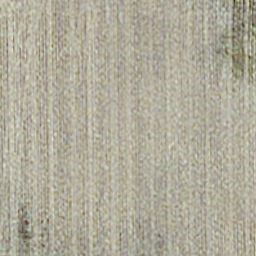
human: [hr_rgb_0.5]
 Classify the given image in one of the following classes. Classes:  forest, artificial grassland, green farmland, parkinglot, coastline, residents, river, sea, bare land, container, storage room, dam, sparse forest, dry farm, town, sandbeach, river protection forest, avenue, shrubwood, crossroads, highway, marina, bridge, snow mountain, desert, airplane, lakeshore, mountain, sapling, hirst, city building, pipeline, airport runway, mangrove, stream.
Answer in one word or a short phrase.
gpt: dry farm